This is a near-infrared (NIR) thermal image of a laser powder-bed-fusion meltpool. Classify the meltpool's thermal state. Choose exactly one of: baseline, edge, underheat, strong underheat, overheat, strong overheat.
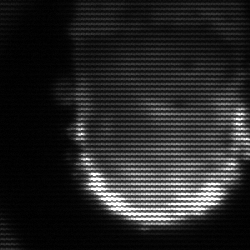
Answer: baseline